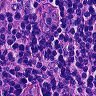
Metastatic tissue present: no